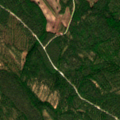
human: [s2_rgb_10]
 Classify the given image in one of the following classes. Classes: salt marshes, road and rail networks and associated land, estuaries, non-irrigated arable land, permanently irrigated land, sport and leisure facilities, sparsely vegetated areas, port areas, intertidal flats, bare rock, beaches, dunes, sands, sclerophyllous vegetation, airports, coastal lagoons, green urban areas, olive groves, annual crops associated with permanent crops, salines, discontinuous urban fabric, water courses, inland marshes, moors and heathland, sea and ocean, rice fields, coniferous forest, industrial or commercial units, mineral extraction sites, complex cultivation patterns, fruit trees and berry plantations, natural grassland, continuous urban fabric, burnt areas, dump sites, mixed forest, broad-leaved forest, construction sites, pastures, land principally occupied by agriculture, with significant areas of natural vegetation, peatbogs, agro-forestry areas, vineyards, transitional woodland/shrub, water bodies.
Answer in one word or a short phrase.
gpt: coniferous forest, mixed forest